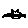
Label: cat